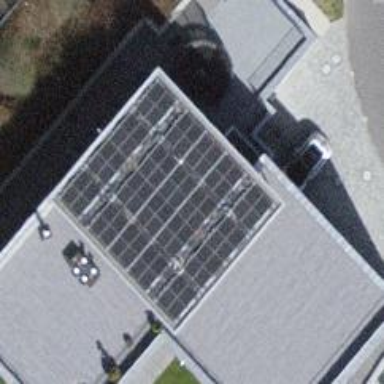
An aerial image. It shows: Solar power generator utilizing photovoltaic technology with solar photovoltaic panels.